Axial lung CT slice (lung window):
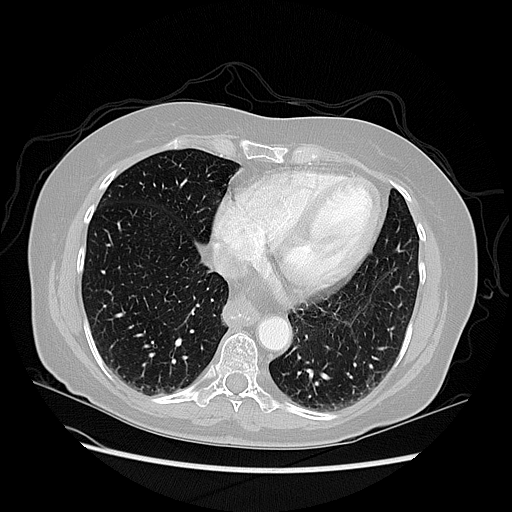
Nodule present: no